Question: I am plotting the deflections of a bar at two different lengths with both their experimental and theoretical values.
I have two graphs that I need to create, but the axis need to have the same scale. I am currently plotting the two graphs on the same graph, but it looks cluttered and the report needs the second graph. I want it to be obvious to see the difference in the deflection of a bar on its edge and on its flat side.
Current Graph and Code:
'''
plot(L_4F,Load_Flat,'DisplayName','Flat: L/4 Exp','LineWidth', 1)
hold on
plot(y_L_4F,Load_Flat,'DisplayName','Flat: L/4 Theo','LineWidth', 1)
hold on
plot(L_2F,Load_Flat,'DisplayName','Flat: L/2 Exp','LineWidth', 1)
hold on
plot(y_L_2F,Load_Flat,'DisplayName','Flat: L/2 Theo','LineWidth', 1)
hold on
%% Plotting L/2
plot(L_4E,Load_Edge,'DisplayName','Edge: L/4 Exp','LineWidth', 1)
hold on
plot(y_L_4E,Load_Edge,'DisplayName','Edge: L/4 Theo','LineWidth', 1)
hold on
plot(L_2E,Load_Edge,'DisplayName','Edge: L/2 Exp','LineWidth', 1)
hold on
plot(y_L_2E,Load_Edge,'DisplayName','Edge: L/2 Theo','LineWidth', 1)
ldg = legend('Show');
ldg.Location = 'Best';
'''
want to show the graphical difference but on separate graphs

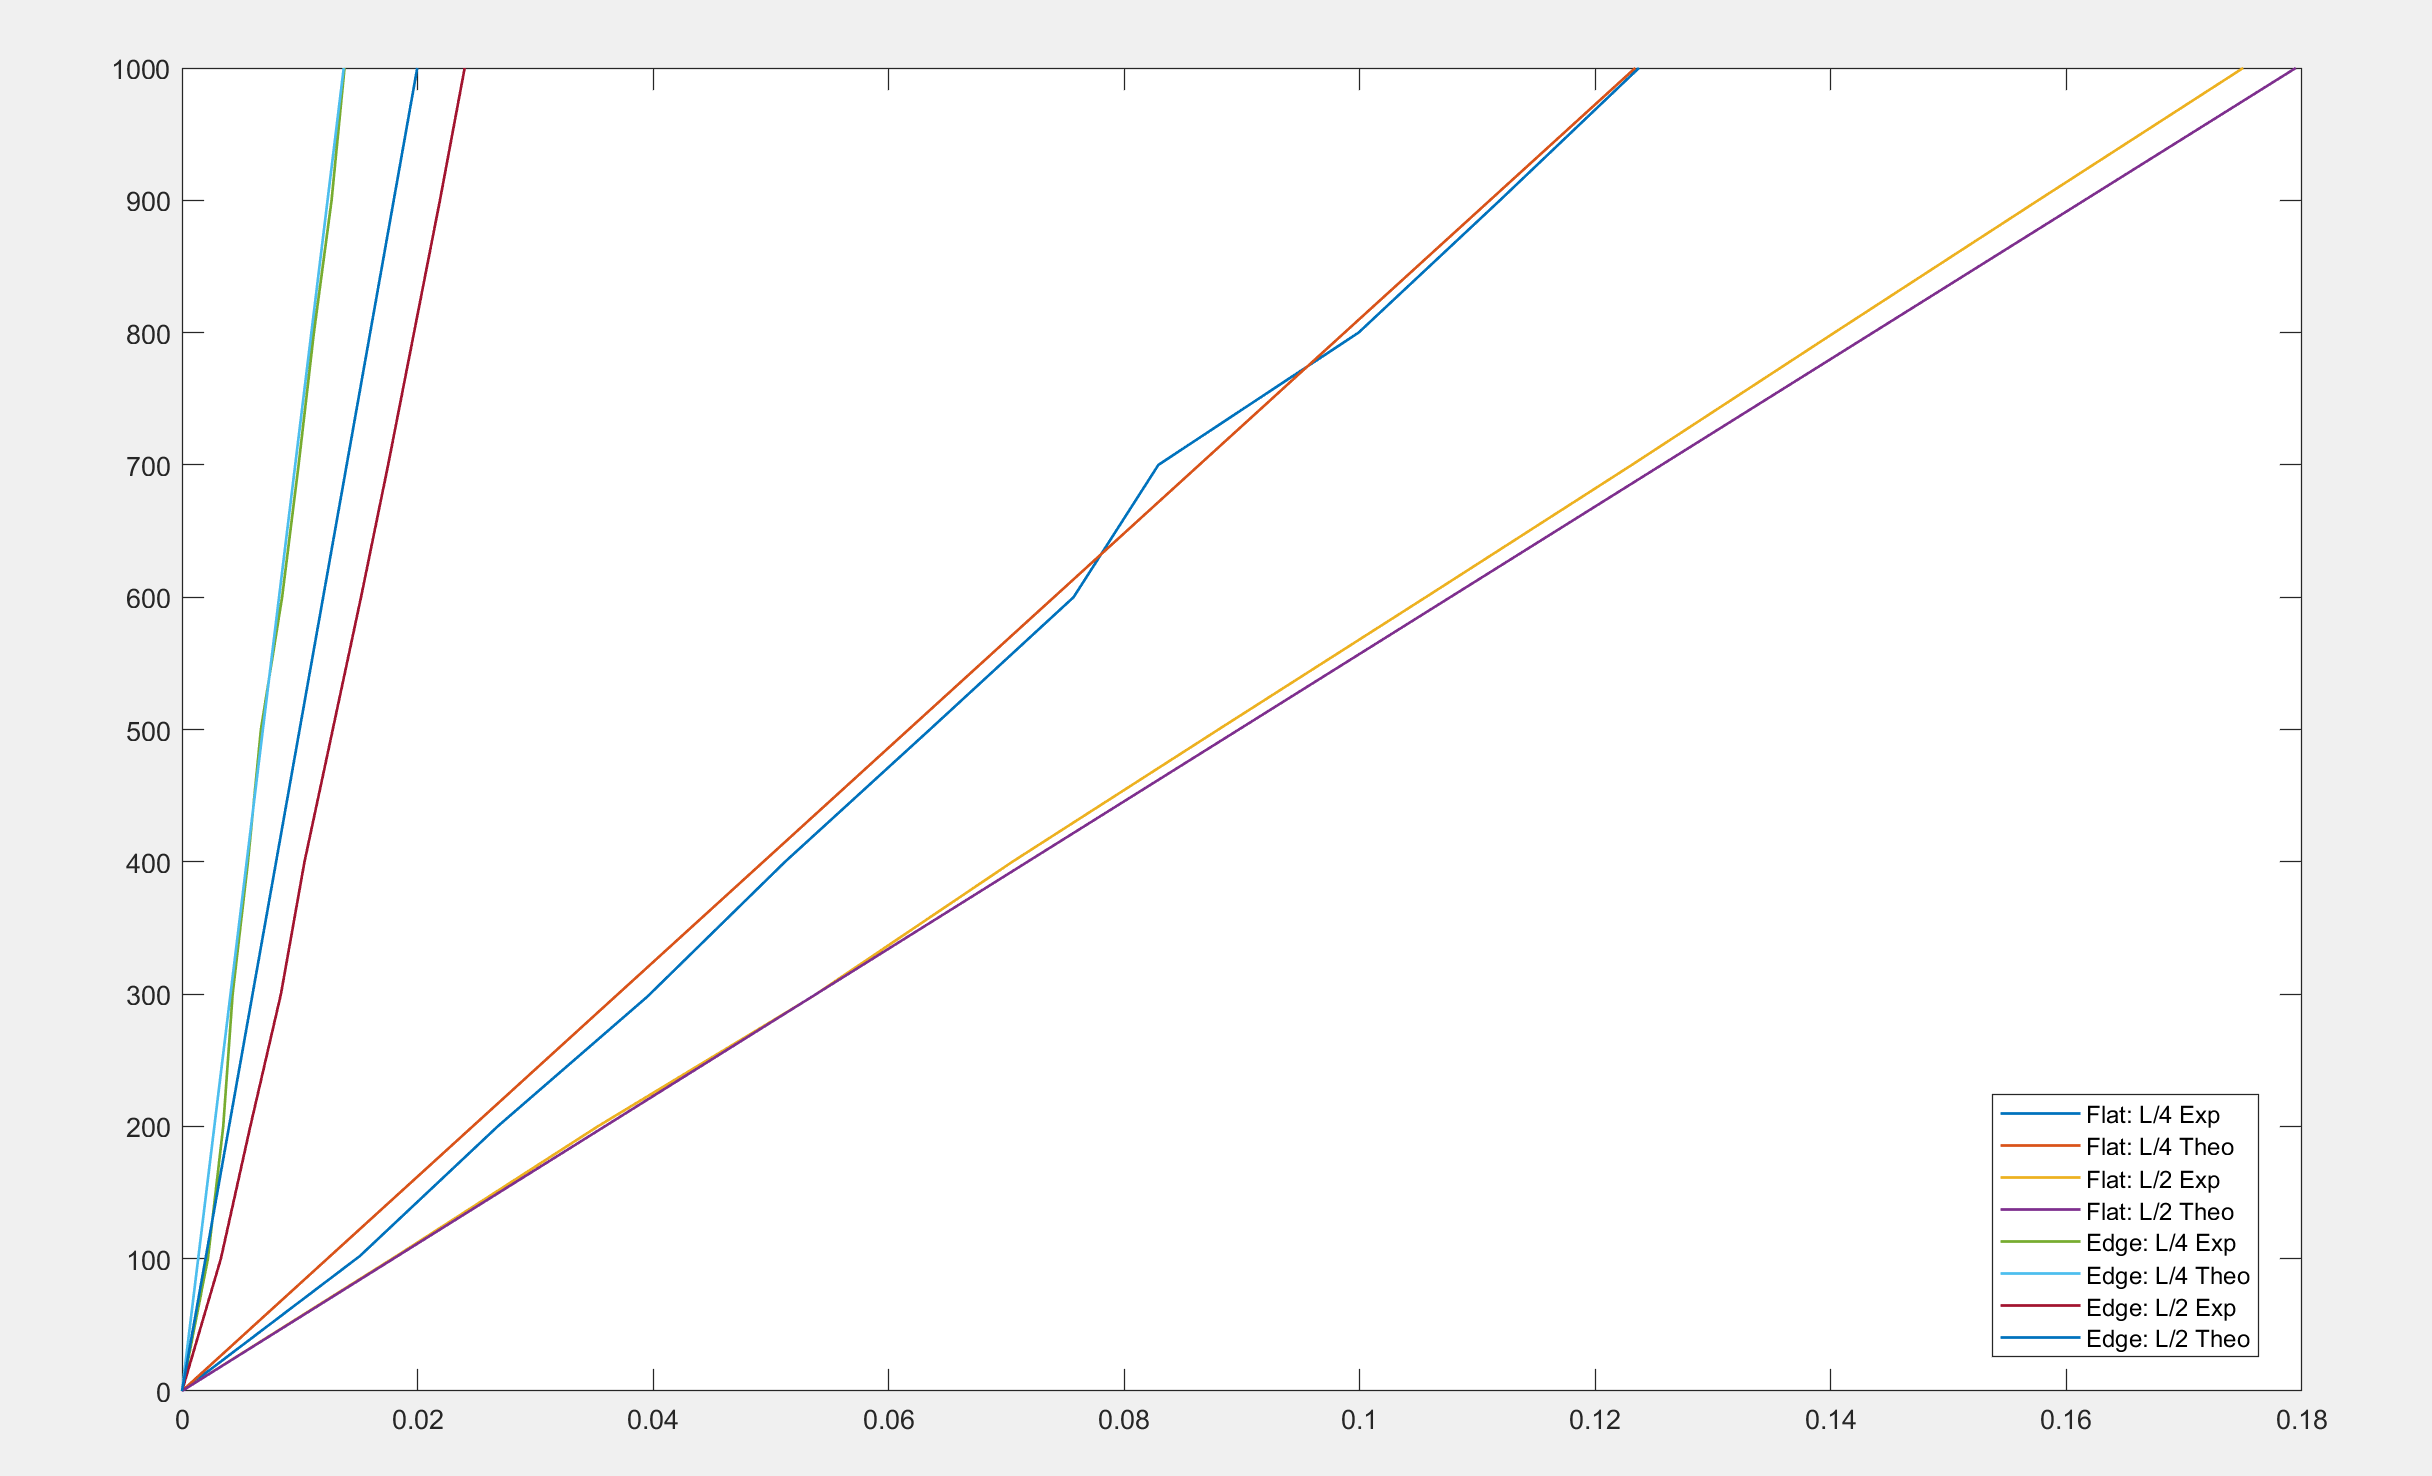
Answer: You can use the 'linkaxes' function. <URL>
Example using 2 subplots on 1 figure with only linking in the X-direction:
'''
figure
ax1 = subplot(2,1,1);plot(sin(0:.1:2*pi));
ax2 = subplot(2,1,2);plot(cos(0:.1:2*pi));
linkaxes([ax1,ax2],'x');
'''
or x and y directions
'''
linkaxes([ax1,ax2],'xy');
'''
Another Example of linking between 2 separate figures:
'''
figure
plot(sin(0:.1:2*pi));
ax1 = gca;
figure;
plot(cos(0:.1:2*pi));
ax2 = gca;
linkaxes([ax1,ax2],'xy');
'''